Interaction volume radius: 5 \u00c5
Interaction volume height: 20 \u00c5
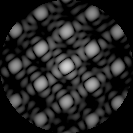
Disorder parameter: 0.13